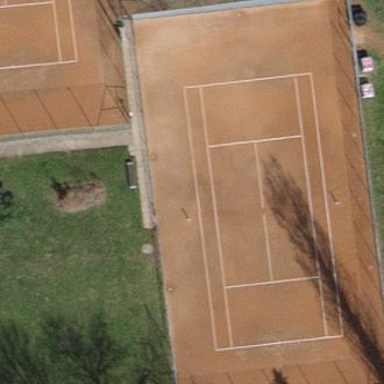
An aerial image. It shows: Tennis pitch with clay surface for leisure sports.